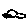
Label: car